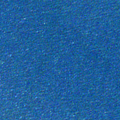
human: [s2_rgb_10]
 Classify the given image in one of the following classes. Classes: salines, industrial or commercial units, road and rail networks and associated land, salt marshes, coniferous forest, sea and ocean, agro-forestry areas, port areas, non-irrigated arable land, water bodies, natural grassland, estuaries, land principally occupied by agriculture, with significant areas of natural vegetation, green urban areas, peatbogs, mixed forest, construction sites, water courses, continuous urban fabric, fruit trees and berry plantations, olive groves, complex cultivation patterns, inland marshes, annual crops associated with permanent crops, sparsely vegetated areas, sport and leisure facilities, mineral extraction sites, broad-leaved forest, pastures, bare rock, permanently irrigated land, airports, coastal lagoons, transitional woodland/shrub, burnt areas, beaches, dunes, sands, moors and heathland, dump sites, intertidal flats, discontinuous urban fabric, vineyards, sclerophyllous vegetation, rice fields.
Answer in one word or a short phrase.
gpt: sea and ocean